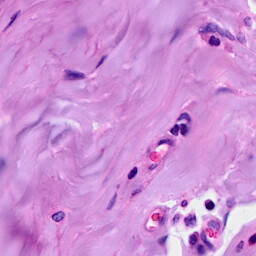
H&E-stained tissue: Breast